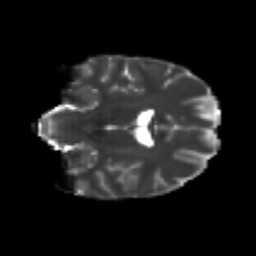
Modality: T2w
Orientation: coronal
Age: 25
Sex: male
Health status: healthy
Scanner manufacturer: philips
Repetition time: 7.386 s
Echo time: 0.08599 s